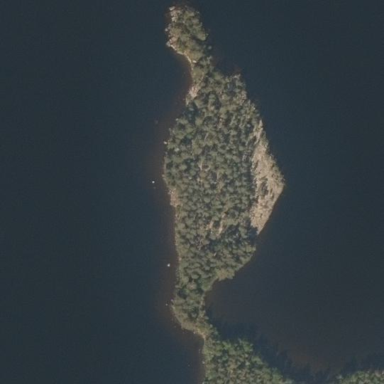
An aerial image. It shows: Islet covered with woodland.